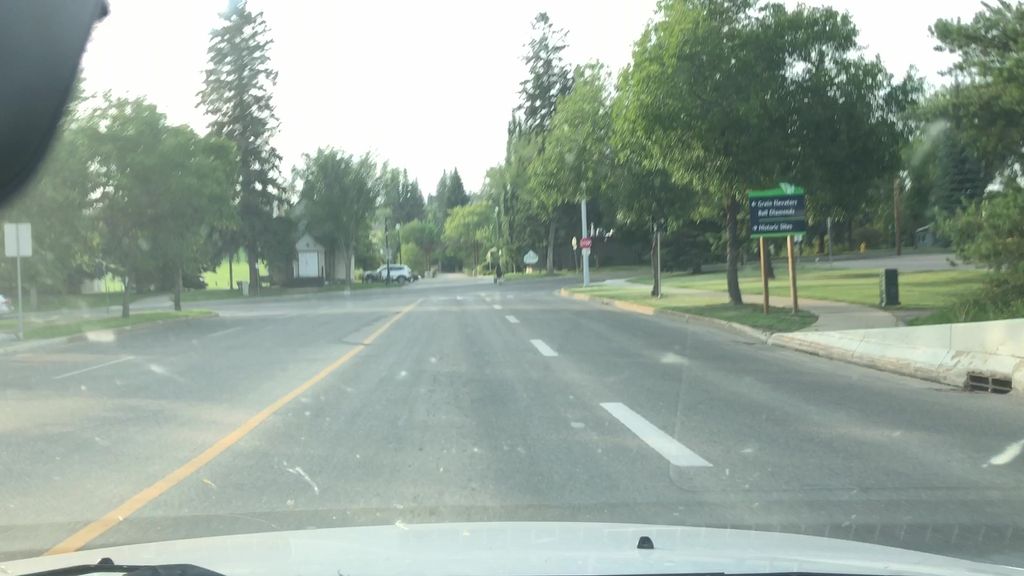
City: edmonton